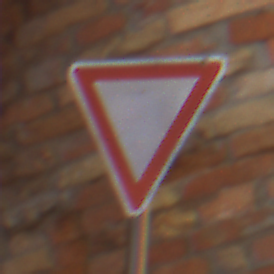
Verkehrszeichen: VorfahrtGewaehren
Umgebung: Outdoor, Urban
Tageszeit: MorningAfternoon
Wetter: Clear
Licht: Natural
Jahreszeit: NotSpecified
Kontrast: MediumContrast